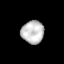
Tissue: lung
Cell type: Others
Senescence score: 0.192
Nuclear area (px): 508
Mean DAPI intensity: 191.585